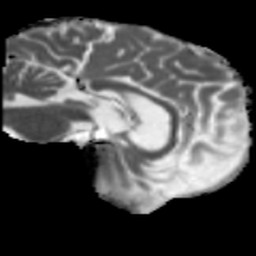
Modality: MD
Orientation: sagittal
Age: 58
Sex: male
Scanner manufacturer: siemens
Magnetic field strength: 3 T
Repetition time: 5.47 s
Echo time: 0.0854 s